Question: I have to find a couple of objects on an image. For example find all black pawns on a chessboard:

How can I achieve that,using OpenCV ?
I think about cv::matchTemplate, however I'm not sure how would it proceed with different pawn backgrounds. I'm also not sure if I can easily get all matchings in that way.
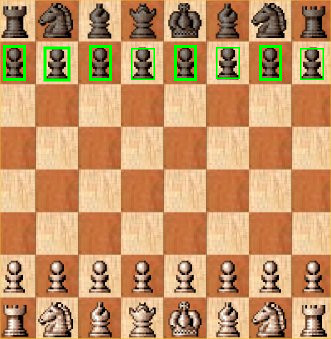
Answer: Start with corner detection (well known shi tomasi method, or smt like line detection and intersection, since it should work better for your case) and collection of 64 subsamples of image -the squares. If the board is ideal - pure birds eye view -and you know the size (8x8 here), then just crop it into WxH pieces. You should save these samples with their coordinates (b6, h1 etc).
For every square, a low pass filter smt like gaussian, then otsu threshold and contour detection should give you at most one big contour. If there is none, that square is empty.
You can try to get the contours from the initial state of the board, and name them. This is your training data. Since pieces are not gonna differ much; 1 sample is enough :) Save a "white pawn"s (any square from 2nd row initially) area, hu moments and color (mean rgb value is OK). Then save a "black pawn". Then "white queen" and "black queen" (d4 d8). Do that area, moment, color table for all pieces.
Later, for any state of the board, you can try to match hu moments, color and area of your contour -output of those squares, using your identification table. Of course some statistical method like knn could help you there. You can also utilize matchShapes method.
At last you identify your contour smt like black knight, red checker piece, etc.